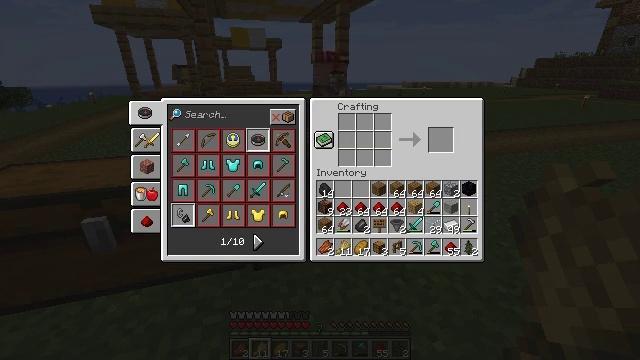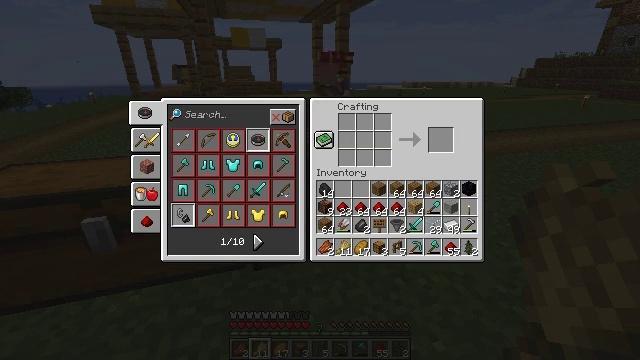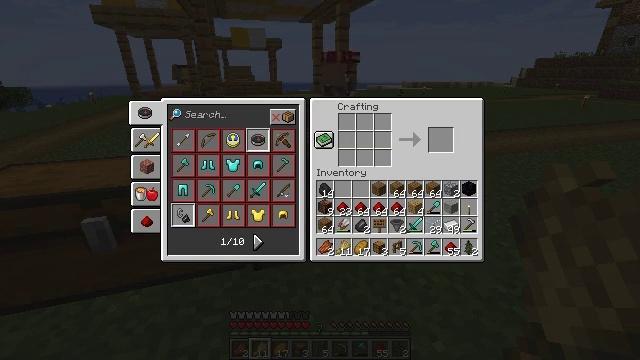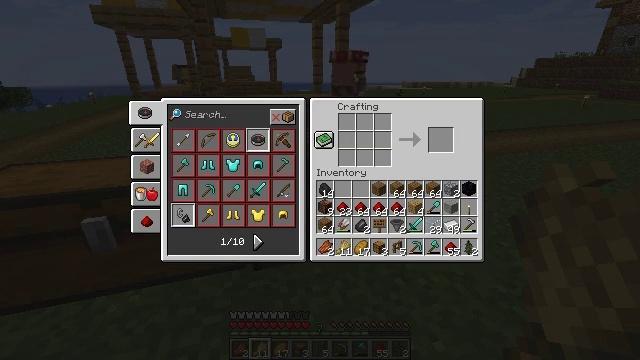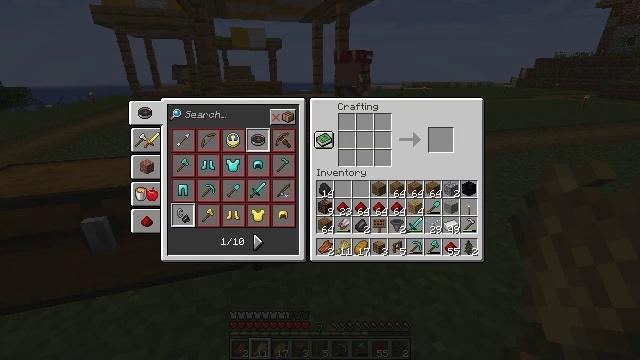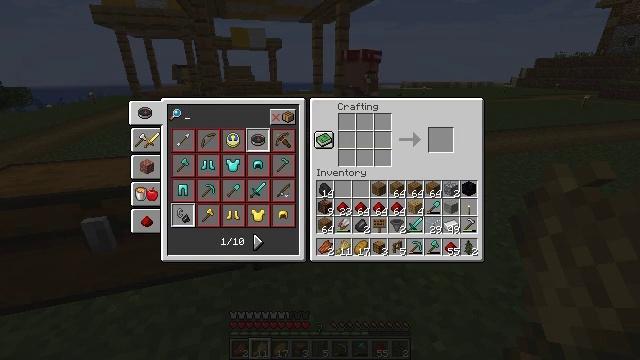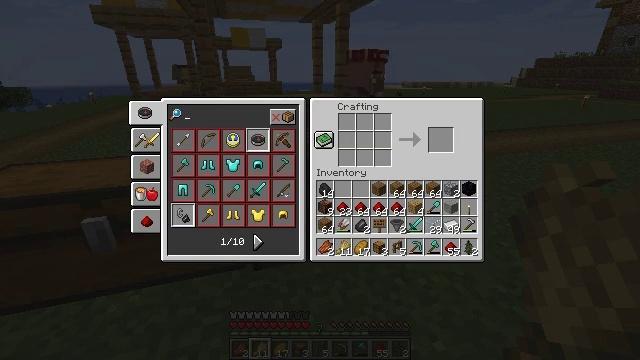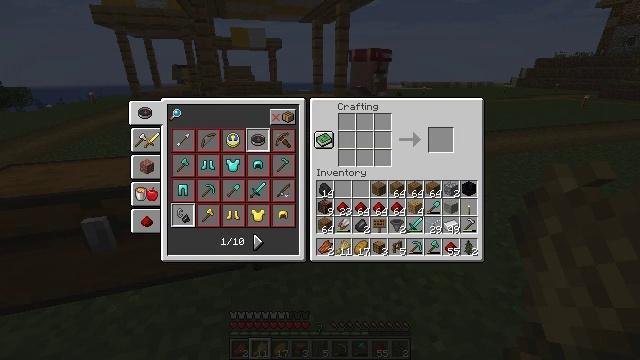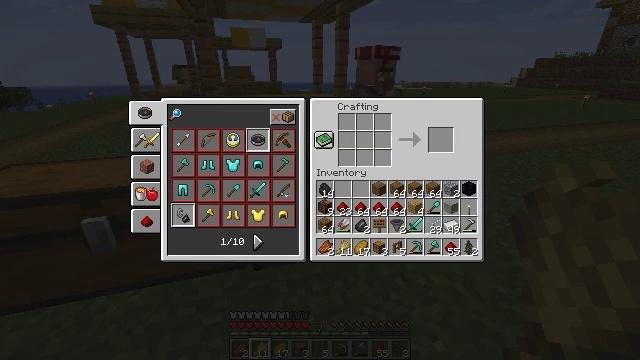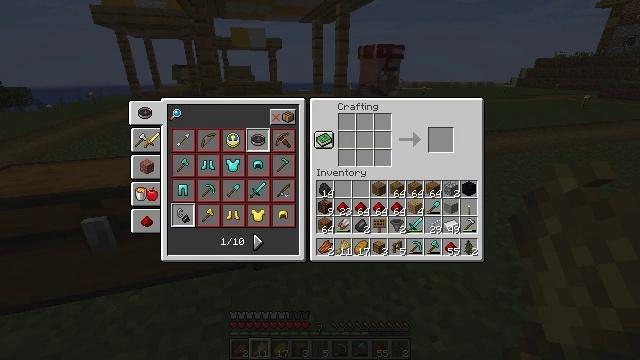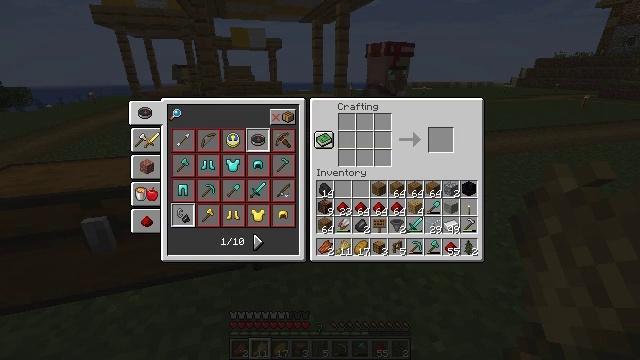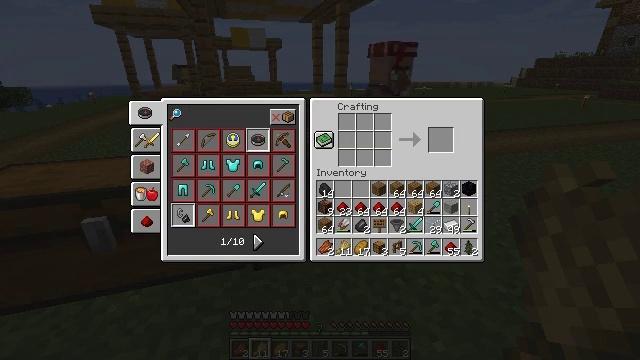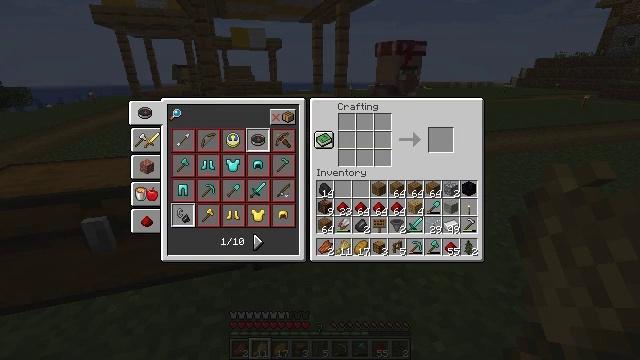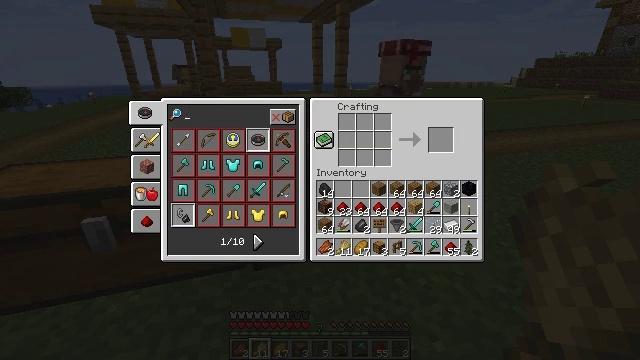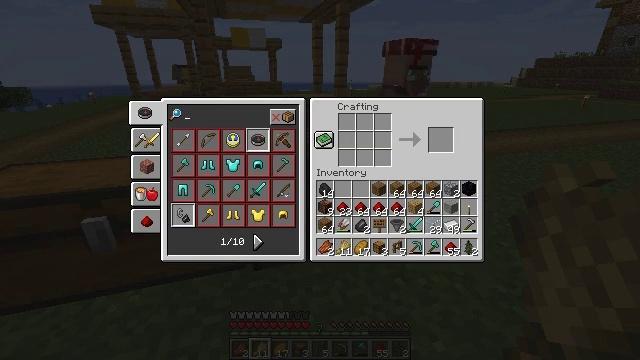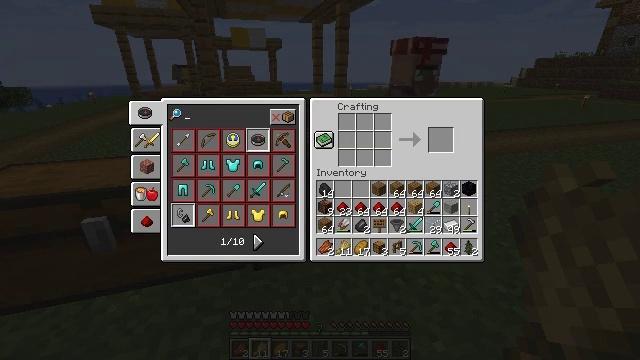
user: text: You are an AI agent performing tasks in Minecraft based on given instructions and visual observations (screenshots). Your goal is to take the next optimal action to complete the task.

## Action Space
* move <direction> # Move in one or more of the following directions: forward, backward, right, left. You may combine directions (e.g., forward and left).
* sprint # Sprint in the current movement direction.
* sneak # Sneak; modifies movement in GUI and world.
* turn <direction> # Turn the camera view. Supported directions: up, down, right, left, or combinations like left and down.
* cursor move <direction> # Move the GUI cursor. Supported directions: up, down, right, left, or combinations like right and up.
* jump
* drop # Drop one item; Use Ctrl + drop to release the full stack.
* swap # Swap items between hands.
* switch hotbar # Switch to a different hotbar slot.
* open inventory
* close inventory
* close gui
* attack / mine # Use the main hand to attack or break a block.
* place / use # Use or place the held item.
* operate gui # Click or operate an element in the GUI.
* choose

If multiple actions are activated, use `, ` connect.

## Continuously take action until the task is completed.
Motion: motion action
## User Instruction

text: Craft a note block with the required materials.
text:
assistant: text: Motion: no_op
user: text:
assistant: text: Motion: no_op
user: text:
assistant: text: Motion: no_op
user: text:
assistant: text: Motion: no_op
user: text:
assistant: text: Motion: operate gui
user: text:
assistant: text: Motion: operate gui
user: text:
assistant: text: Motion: operate gui
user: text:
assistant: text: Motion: operate gui
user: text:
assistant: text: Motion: no_op
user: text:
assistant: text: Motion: no_op
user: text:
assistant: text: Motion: no_op
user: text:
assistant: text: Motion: no_op
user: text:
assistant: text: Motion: no_op
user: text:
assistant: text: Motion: no_op
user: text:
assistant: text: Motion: no_op
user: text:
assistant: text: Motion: no_op
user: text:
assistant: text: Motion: no_op
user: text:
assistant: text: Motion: no_op
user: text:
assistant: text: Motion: no_op
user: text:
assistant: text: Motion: no_op
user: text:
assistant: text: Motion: no_op
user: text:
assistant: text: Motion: no_op
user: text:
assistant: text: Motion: no_op
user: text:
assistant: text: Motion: no_op
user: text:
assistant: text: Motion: no_op
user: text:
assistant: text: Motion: no_op
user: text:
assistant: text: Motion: no_op
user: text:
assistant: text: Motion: no_op
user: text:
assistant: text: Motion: no_op
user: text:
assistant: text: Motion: no_op